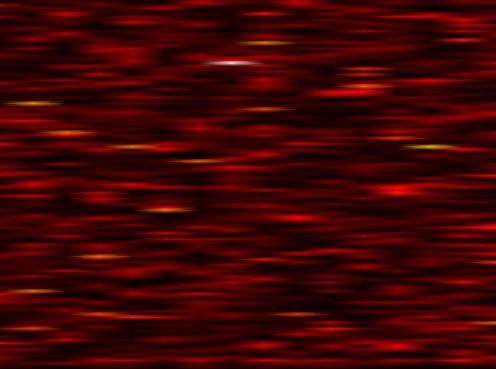
Label: UFMC